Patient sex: F
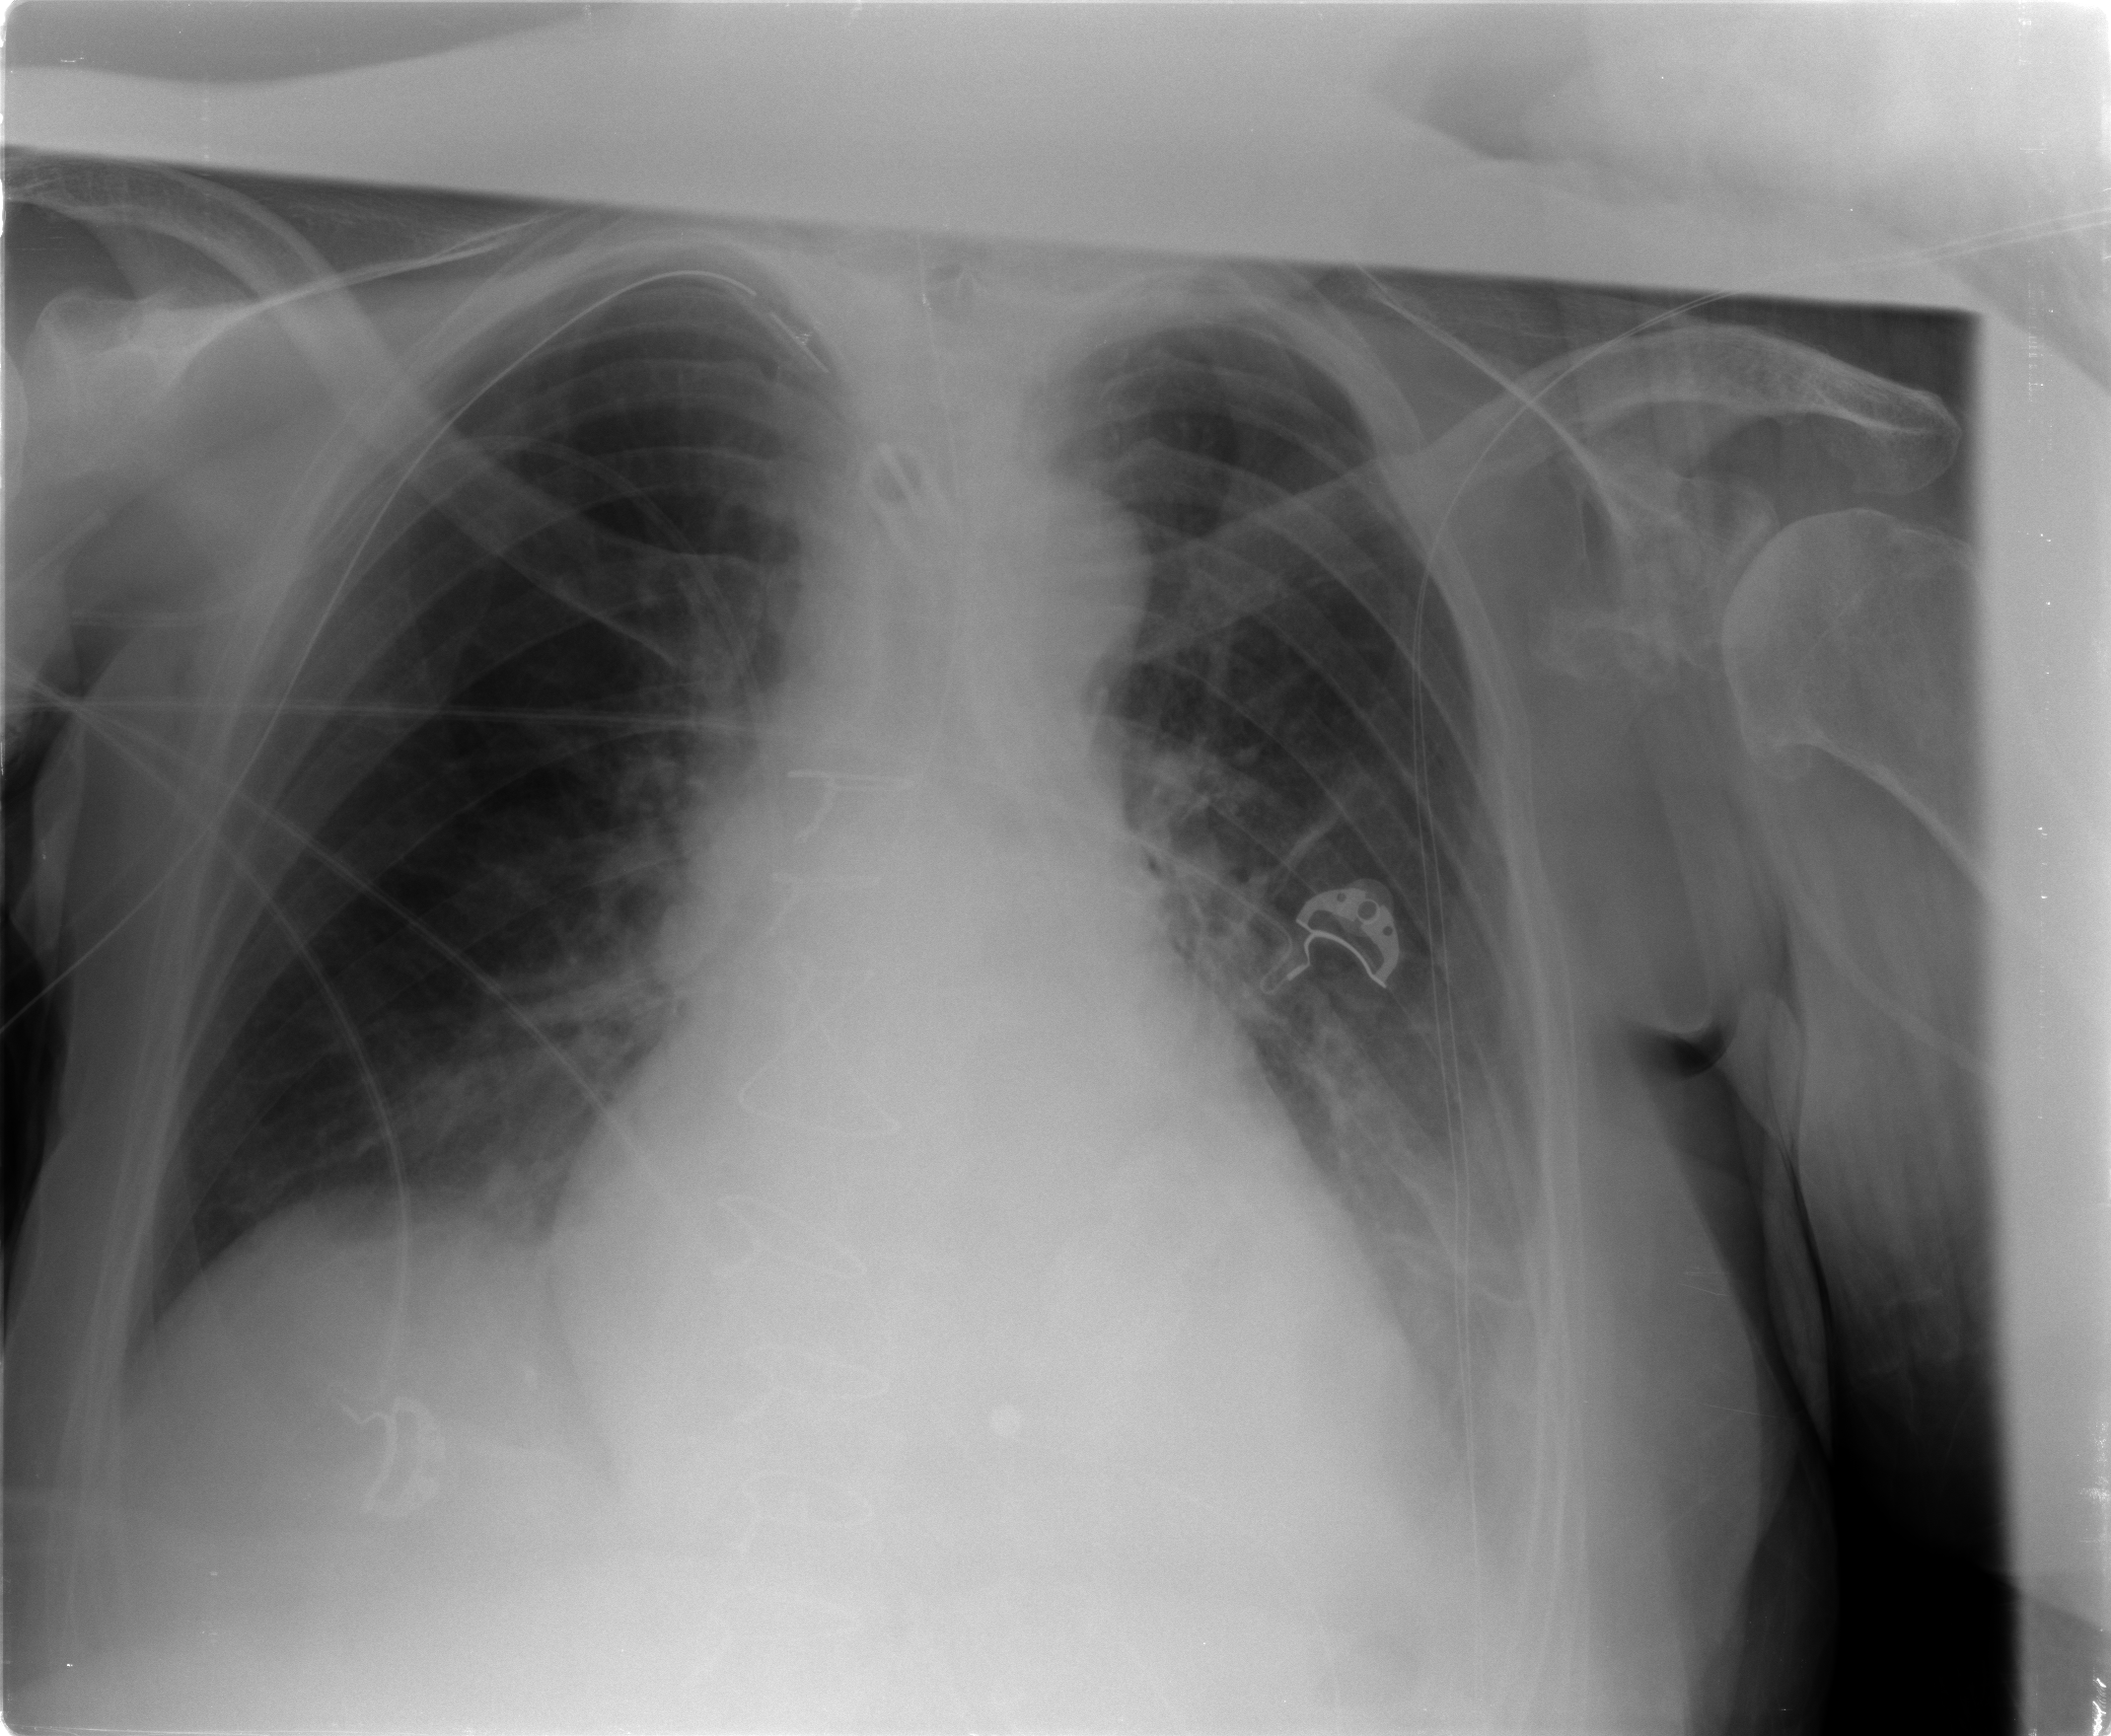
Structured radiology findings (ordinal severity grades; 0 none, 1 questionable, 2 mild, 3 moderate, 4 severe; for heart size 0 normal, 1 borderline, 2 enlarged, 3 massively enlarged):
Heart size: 2
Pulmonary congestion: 1
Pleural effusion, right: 0
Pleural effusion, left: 2
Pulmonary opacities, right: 0
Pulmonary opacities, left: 1
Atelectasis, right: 0
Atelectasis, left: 2